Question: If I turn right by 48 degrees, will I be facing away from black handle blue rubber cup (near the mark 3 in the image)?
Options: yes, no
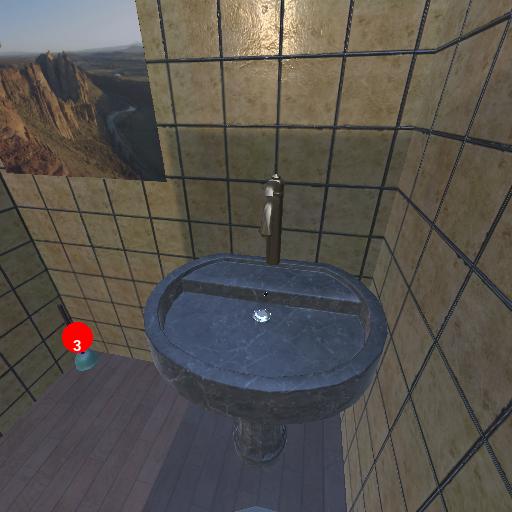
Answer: yes